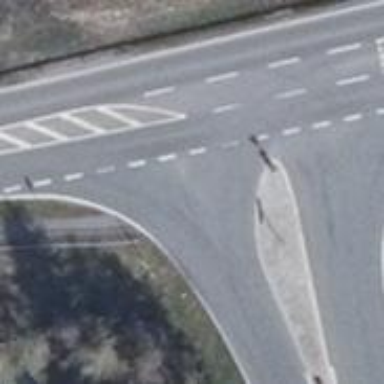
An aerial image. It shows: Path with asphalt surface suitable for both cycling and walking.